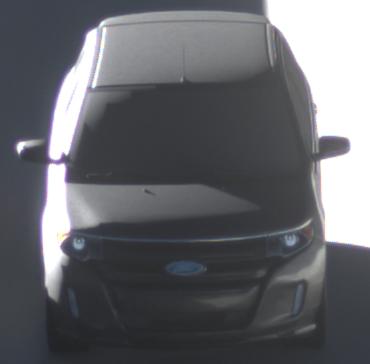
Make: Ford
Model: Edge
Detailed model: Gen. 1 Facelift
Model produced from: 2010
Model produced until: 2015
Doors: 5
Color: gray
Road condition: dry road
Daytime: morning or afternoon
Contrast: high contrast